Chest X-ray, AP view. Patient: 61 years old, sex M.
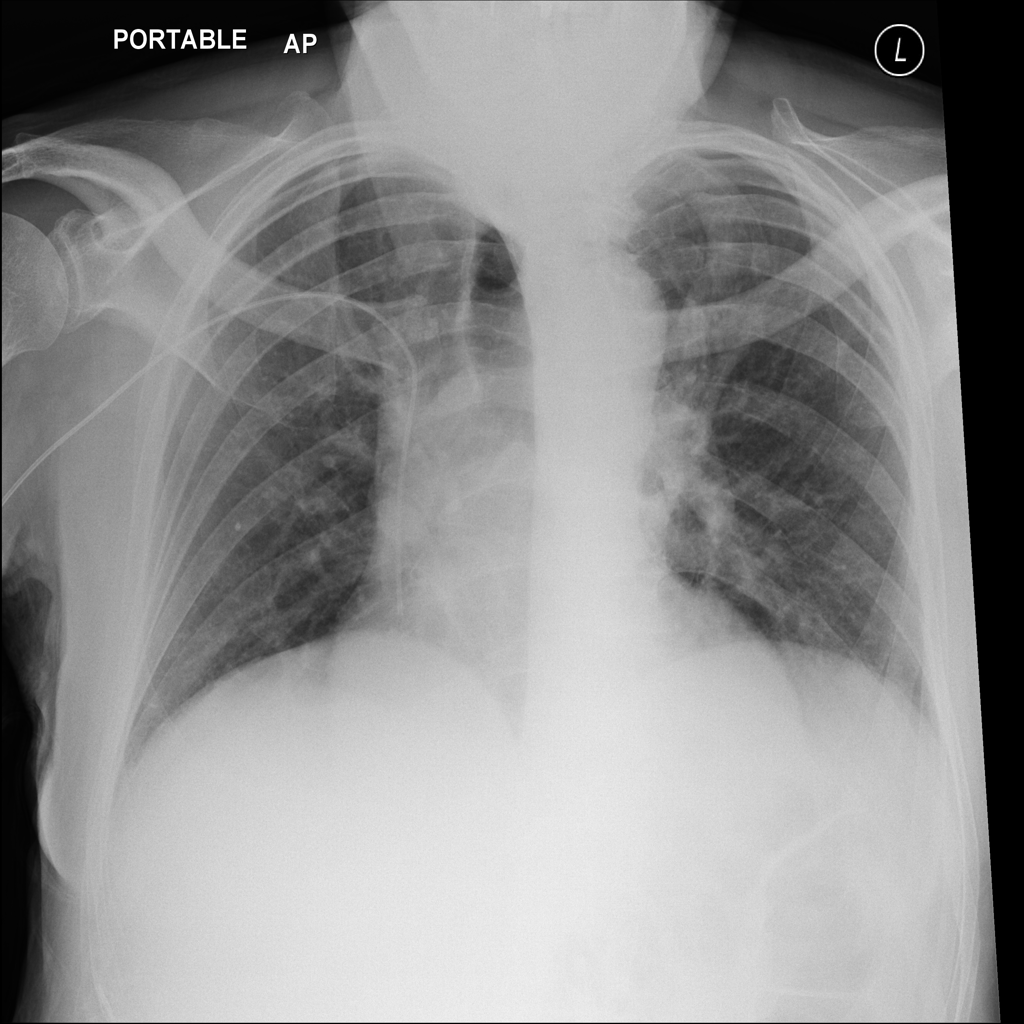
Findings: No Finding